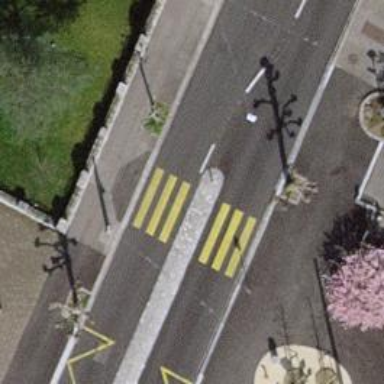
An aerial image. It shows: Marked crossing with pedestrian island.